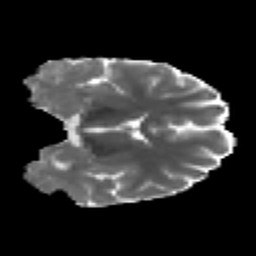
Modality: MD
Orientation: coronal
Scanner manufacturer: ge
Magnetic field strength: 3 T
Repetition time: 7.98 s
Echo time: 0.0701 s